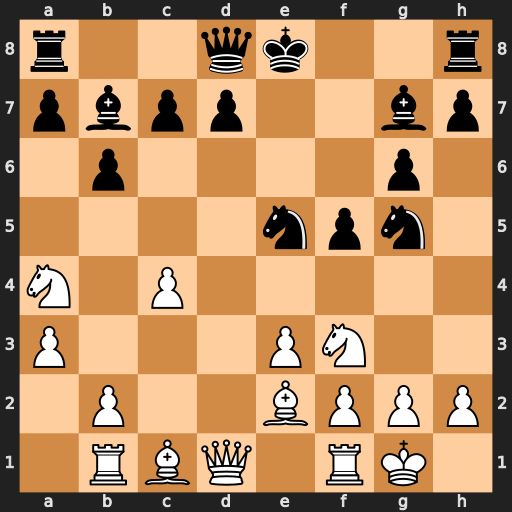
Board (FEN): r2qk2r/pbpp2bp/1p4p1/4npn1/N1P5/P3PN2/1P2BPPP/1RBQ1RK1
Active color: w
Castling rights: kq
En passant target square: -
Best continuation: Nxe5 Bxe5 f4